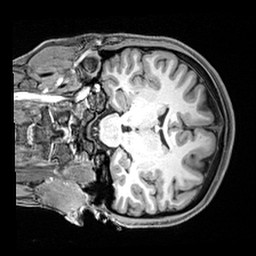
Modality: T1w
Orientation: coronal
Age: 21
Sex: female
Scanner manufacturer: siemens
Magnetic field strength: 3 T
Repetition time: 2.4 s
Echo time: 0.00217 s